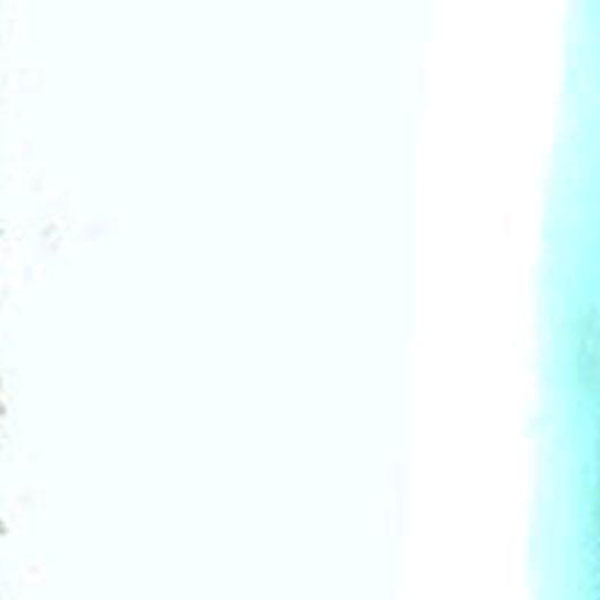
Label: Beach